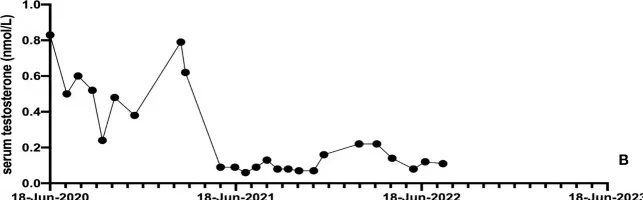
The PSA and serum testosterone levels of the patient throughout the treatment. (B) Change in the serum testosterone level.
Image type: pathology (fish)